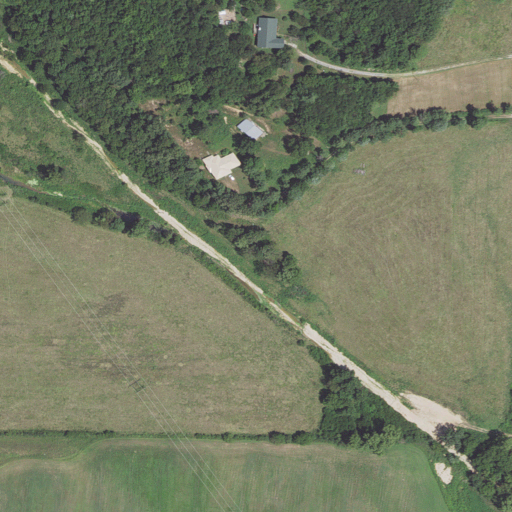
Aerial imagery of valley in Arkansas named Palmer Hollow containing pasture, deciduous forest, open development, low intensity development, medium intensity development, grassland, and shrub